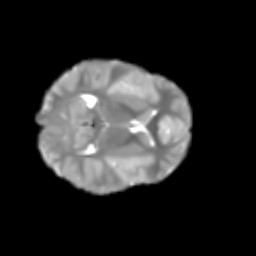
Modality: T2w
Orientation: axial
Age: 8
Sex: female
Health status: healthy